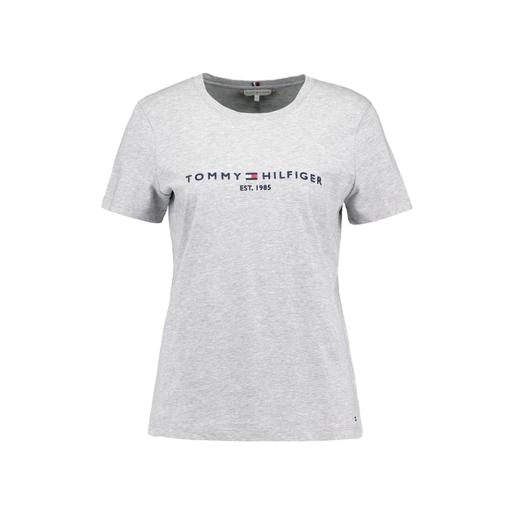
th shirt, regular t-shirt, t-shirt logo, white background